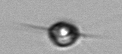
Label: Acanthoica_quattrospina